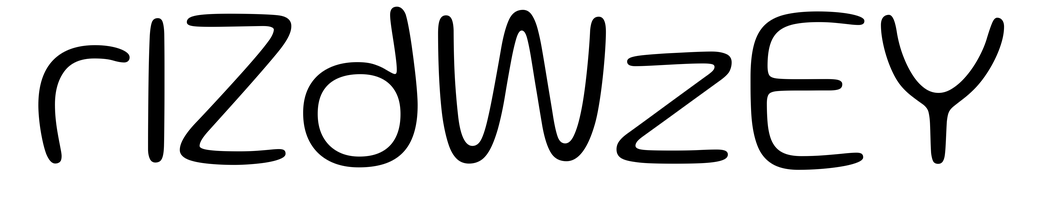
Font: Gluten_ExtraLight